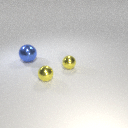
large blue metal sphere behind small yellow metal sphere